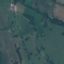
Land use / land cover class: Pasture